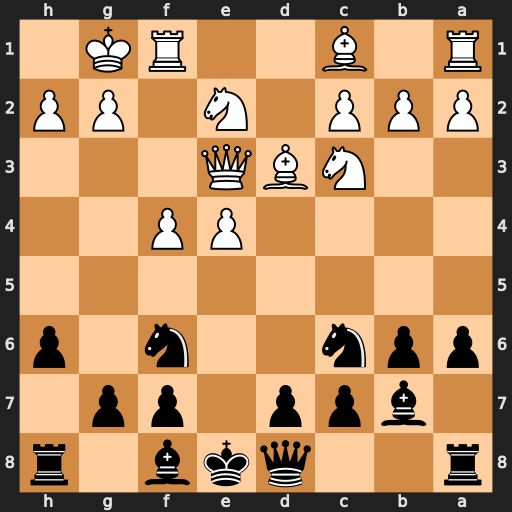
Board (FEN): r2qkb1r/1bpp1pp1/ppn2n1p/8/4PP2/2NBQ3/PPP1N1PP/R1B2RK1
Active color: b
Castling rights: kq
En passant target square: -
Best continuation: Bc5 Qxc5 bxc5